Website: crate-barrel
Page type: cart
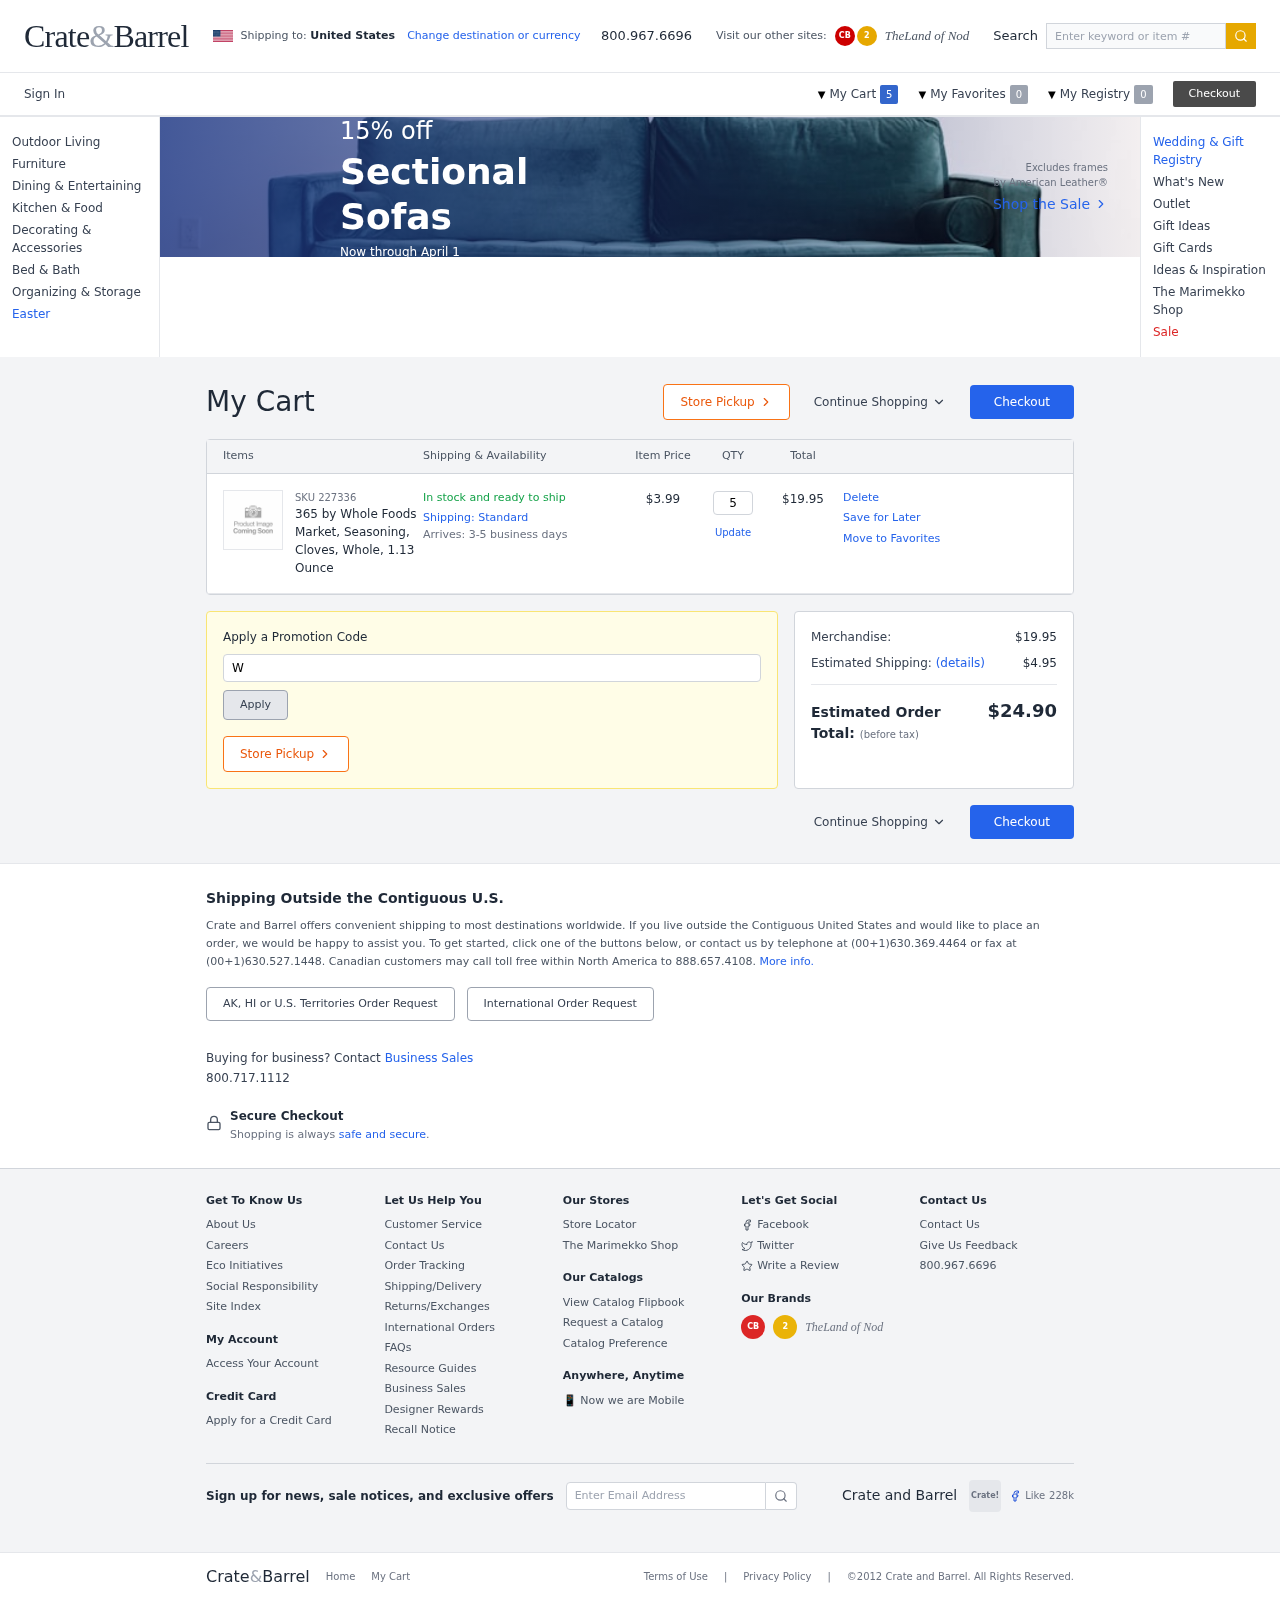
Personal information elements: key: PII_PROMO_CODE
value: WINTER14
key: PII_COUNTRY
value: United States
Product elements: key: PRODUCT1_NAME
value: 365 by Whole Foods Market, Seasoning, Cloves, Whole, 1.13 Ounce
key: PRODUCT1_PRICE
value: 3.99
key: PRODUCT1_QUANTITY
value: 5
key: PRODUCT1_SKU
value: SKU 227336
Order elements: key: ORDER_NUM_ITEMS
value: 5
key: ORDER_ITEM_TOTAL
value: $19.95
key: ORDER_SUBTOTAL
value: $19.95
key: ORDER_SHIPPING_COST
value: $4.95
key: ORDER_TOTAL
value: $24.90
Search elements: key: HEADER_SEARCH
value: Enter keyword or item #